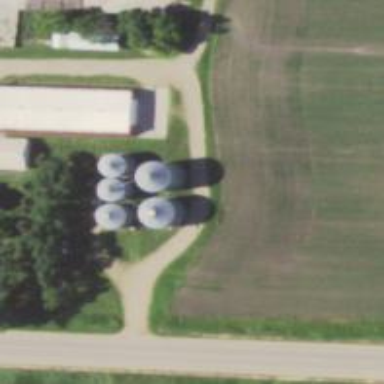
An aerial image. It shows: Silo.